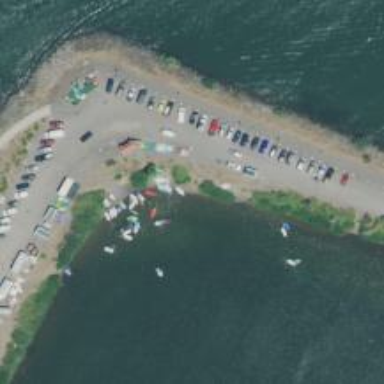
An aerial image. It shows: Slipway located in leisure land area for windsurfing.